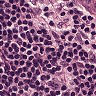
Metastatic tissue present: no